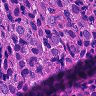
Metastatic tissue present: yes